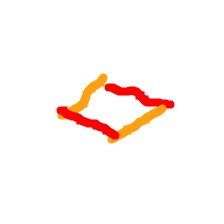
Shape: rhombus